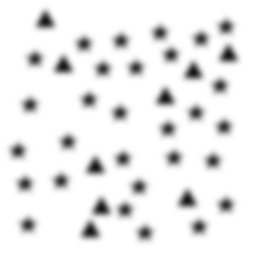
Squares: 0
Triangles: 9
Stars: 29
Total shapes: 38